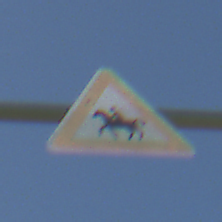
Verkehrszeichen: ReiterRechts
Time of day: Midday
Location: Outdoor (Nature)
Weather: Clear
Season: NotSpecified
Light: Natural